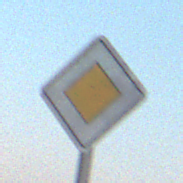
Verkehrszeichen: Vorfahrtsstrasse
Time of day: SunriseSunset
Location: Outdoor (Nature)
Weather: Clear
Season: Winter
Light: Natural